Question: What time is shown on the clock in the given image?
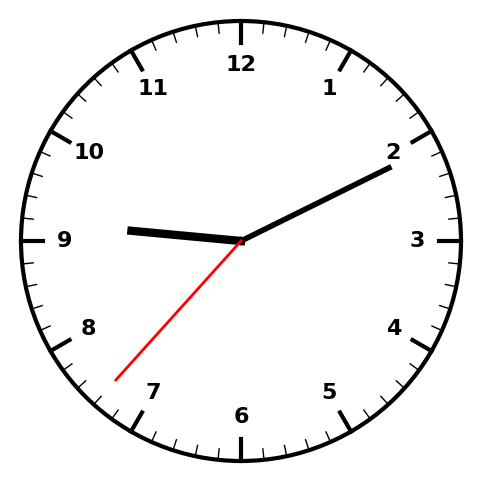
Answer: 09:10:37